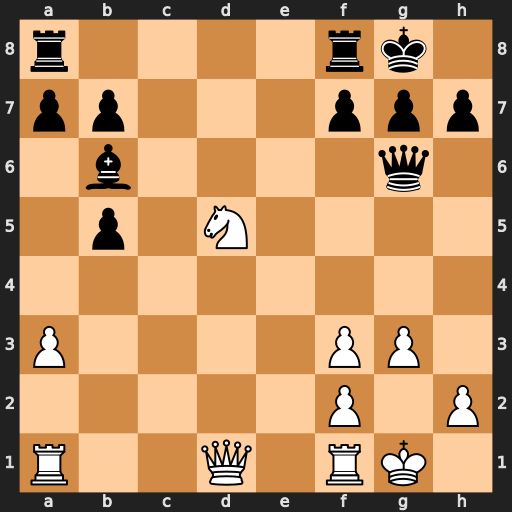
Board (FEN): r4rk1/pp3ppp/1b4q1/1p1N4/8/P4PP1/5P1P/R2Q1RK1
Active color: w
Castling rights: -
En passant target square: -
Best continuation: Ne7+ Kh8 Nxg6+